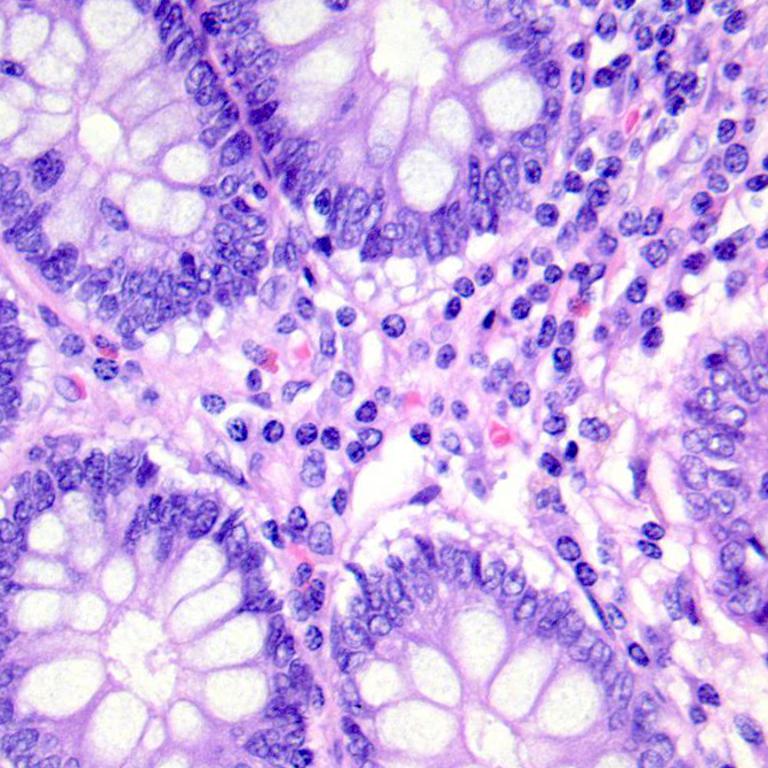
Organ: colon
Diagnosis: benign